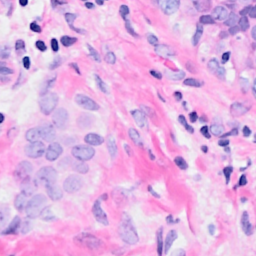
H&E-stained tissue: Breast